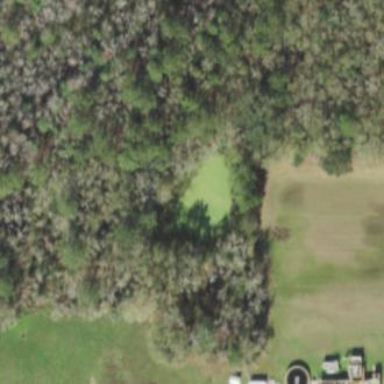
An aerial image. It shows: Swamp in wetland area.